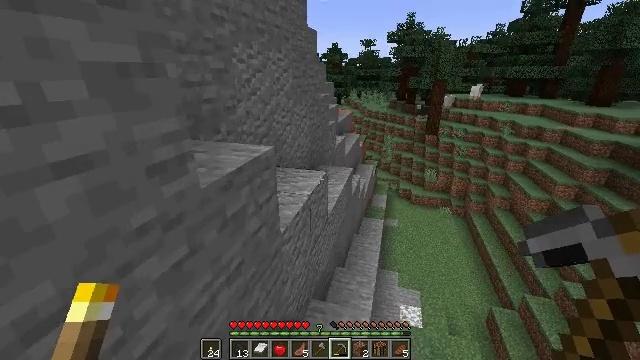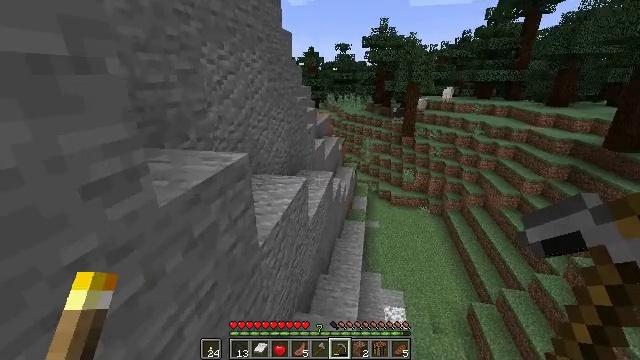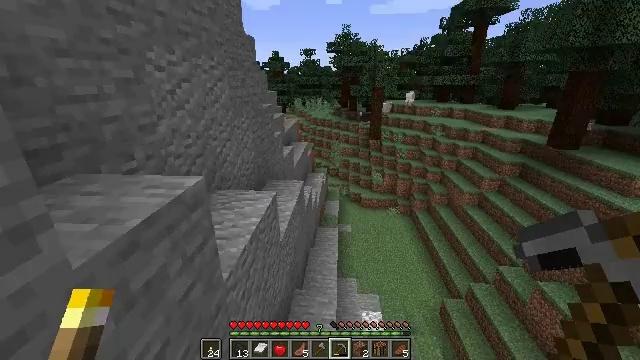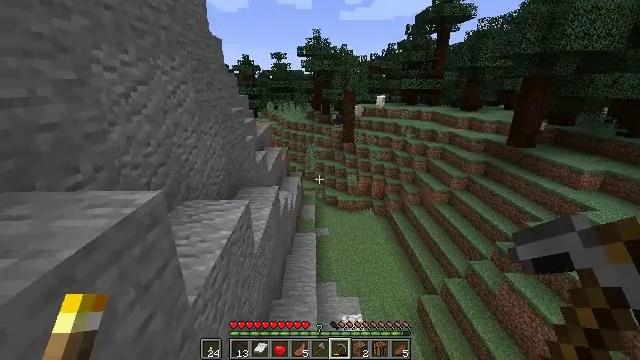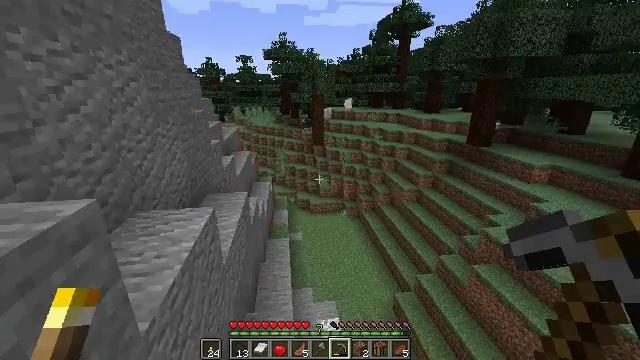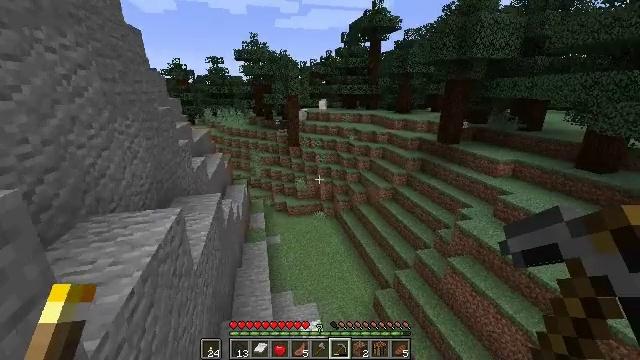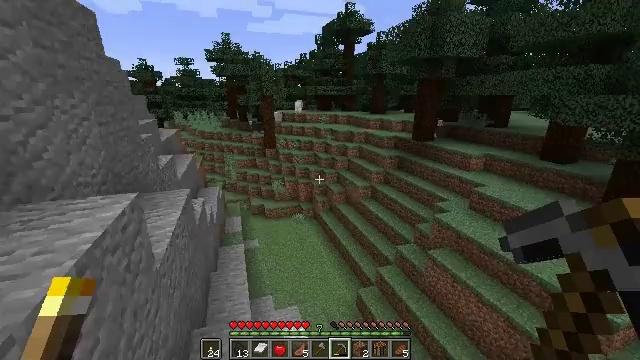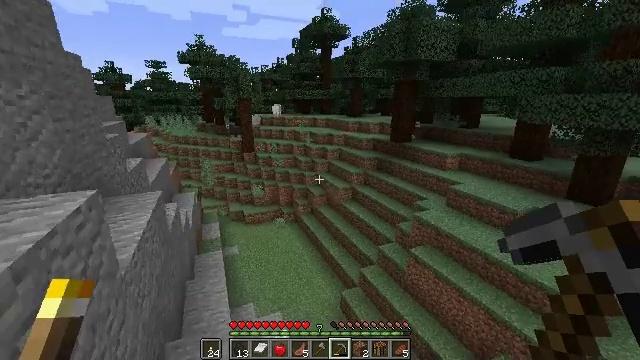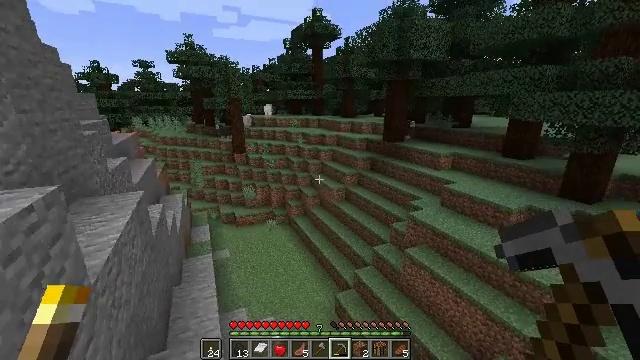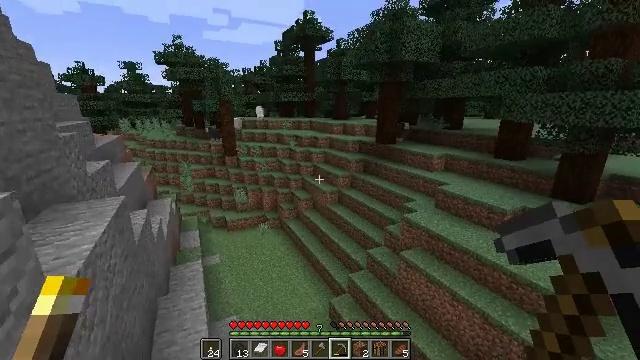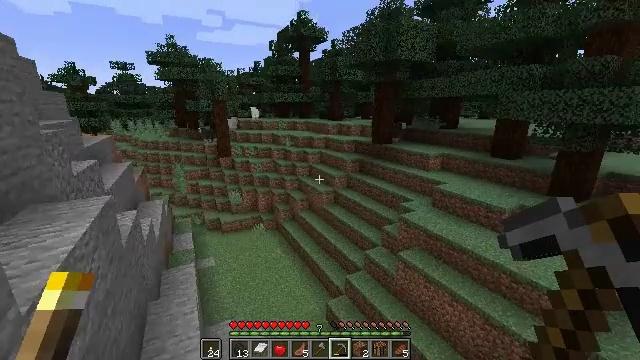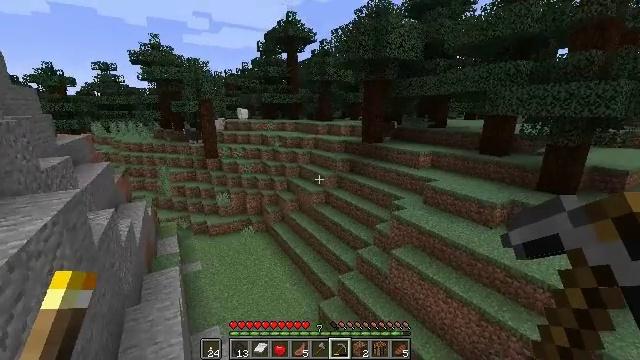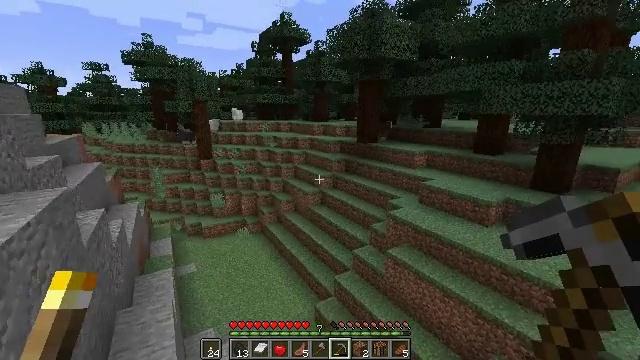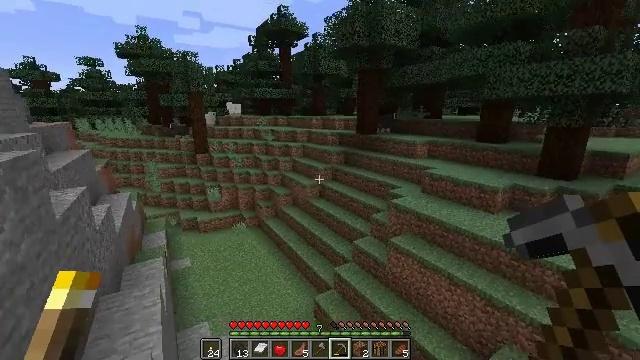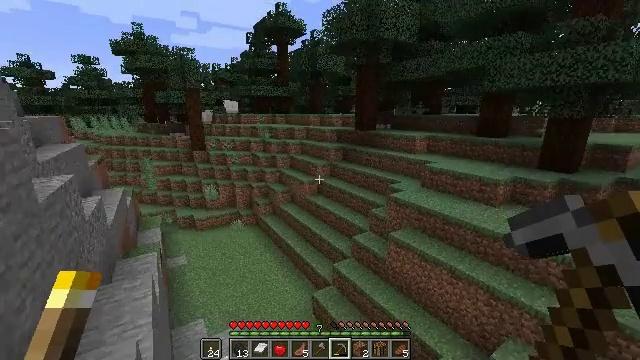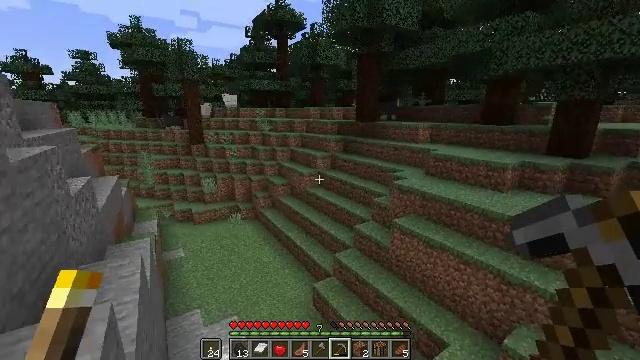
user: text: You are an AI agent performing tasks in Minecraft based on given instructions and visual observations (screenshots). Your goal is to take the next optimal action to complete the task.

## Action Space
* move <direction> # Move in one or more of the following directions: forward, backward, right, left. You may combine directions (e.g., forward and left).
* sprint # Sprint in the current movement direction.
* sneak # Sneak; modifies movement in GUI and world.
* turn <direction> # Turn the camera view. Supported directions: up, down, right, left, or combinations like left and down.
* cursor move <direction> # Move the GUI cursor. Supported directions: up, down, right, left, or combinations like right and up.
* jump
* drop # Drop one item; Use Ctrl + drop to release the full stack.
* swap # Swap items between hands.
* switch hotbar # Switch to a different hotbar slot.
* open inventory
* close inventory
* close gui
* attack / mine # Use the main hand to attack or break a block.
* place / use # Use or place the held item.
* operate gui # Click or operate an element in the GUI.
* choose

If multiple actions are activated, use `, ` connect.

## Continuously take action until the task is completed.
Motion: motion action
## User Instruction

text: Break the sweet berry bush to collect berries.
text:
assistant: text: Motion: move forward, turn right
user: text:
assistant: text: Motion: move forward, turn right and up
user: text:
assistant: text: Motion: move forward, turn right
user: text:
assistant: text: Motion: move forward, turn right
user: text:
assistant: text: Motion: move forward, turn right
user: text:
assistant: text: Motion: move forward, turn right
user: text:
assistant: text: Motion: move forward, turn right and up
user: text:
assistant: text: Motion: move forward, turn right
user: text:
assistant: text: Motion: move forward, turn right
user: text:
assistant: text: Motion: move forward, turn right
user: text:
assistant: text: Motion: move forward, turn right
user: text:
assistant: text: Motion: move forward, turn right
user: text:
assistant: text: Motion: move forward
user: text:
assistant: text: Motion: move forward
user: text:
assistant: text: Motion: move forward
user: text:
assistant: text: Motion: move forward
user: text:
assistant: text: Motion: move forward
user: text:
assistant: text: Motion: turn left
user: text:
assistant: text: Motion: turn left
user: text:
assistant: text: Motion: turn left
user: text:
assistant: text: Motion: turn left
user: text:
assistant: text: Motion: turn left
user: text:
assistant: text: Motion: no_op
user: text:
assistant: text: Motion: no_op
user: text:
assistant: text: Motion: no_op
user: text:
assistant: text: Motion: no_op
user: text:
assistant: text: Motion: no_op
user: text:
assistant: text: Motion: turn left and up
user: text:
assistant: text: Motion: turn left and up
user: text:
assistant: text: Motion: turn left and up